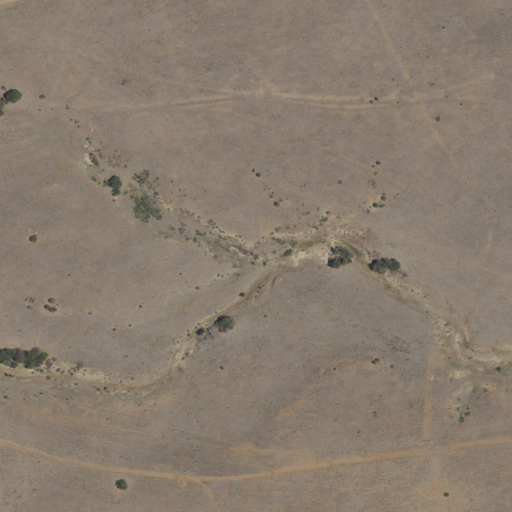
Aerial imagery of valley in New Mexico named Carrizo Canyon containing shrub, evergreen forest, and grassland